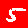
Digit: 5